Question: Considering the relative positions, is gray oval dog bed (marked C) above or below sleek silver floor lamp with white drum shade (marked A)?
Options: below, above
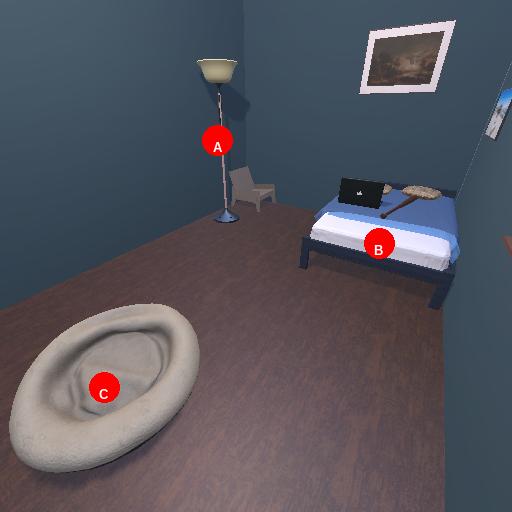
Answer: below